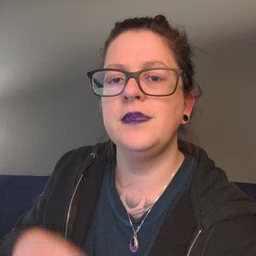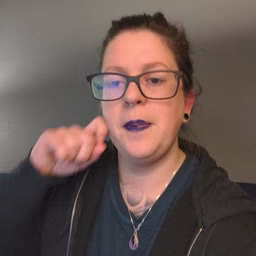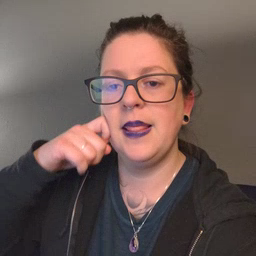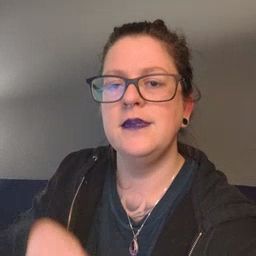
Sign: apple